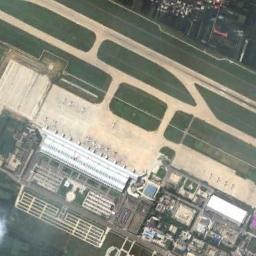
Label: airport